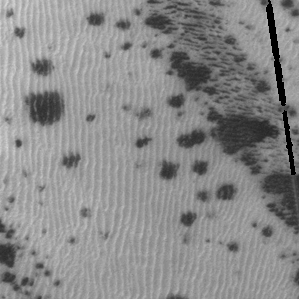
Label: frost